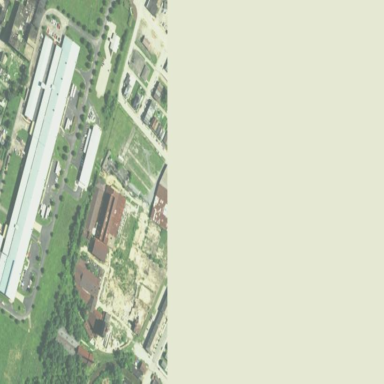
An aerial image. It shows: Historic factory.